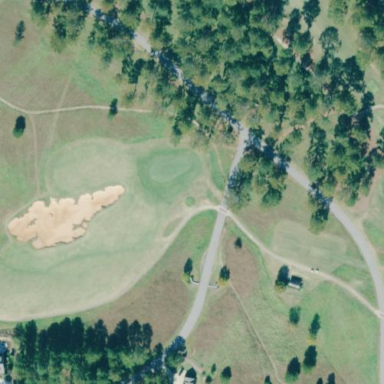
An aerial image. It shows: Golf fairway surrounded by grass.